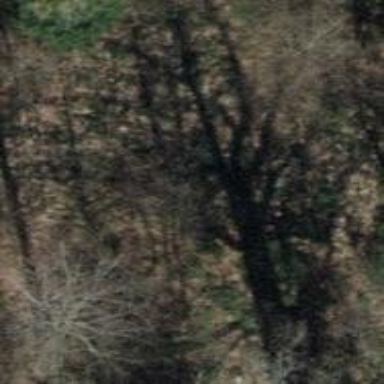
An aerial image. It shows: Broadleaved tree designated as natural monument.